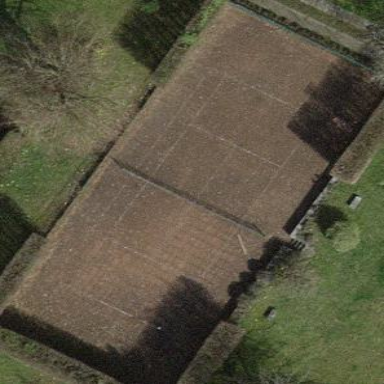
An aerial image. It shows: Dirt tennis pitch for leisure sports.